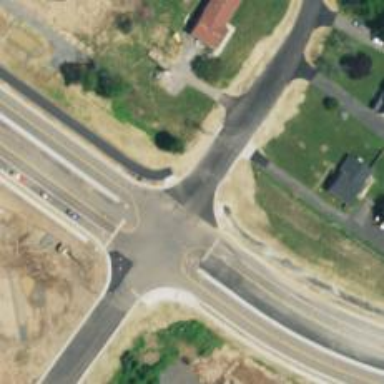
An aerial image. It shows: Uncontrolled road crossing.